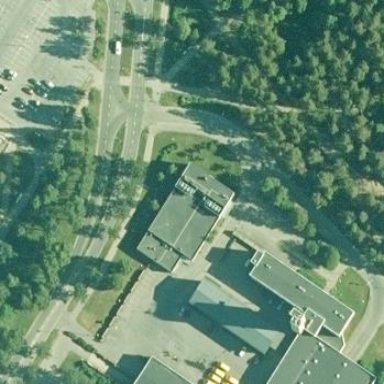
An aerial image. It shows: Government office building.